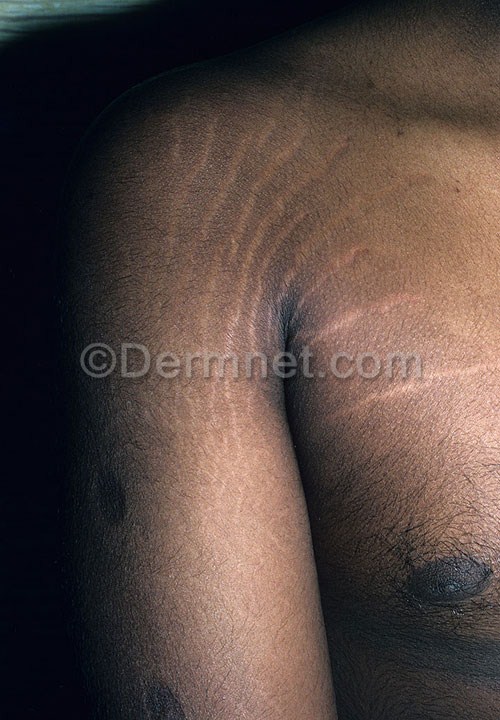
Disease: Systemic Disease